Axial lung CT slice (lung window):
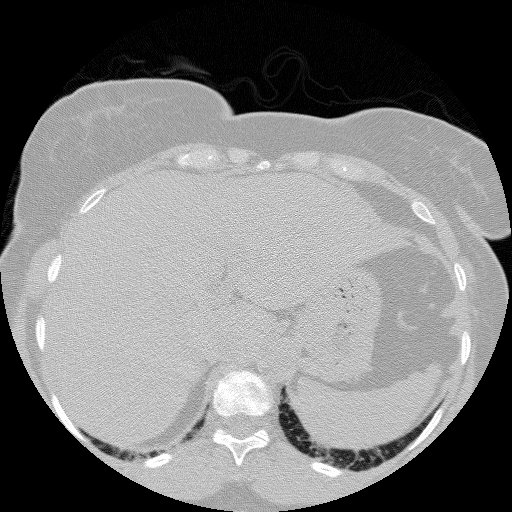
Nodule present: no